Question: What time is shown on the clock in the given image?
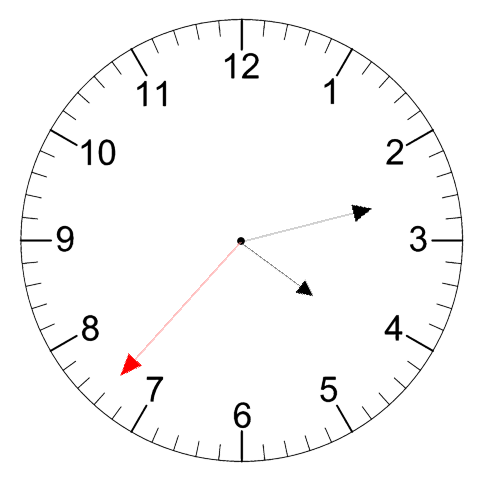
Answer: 04:12:37